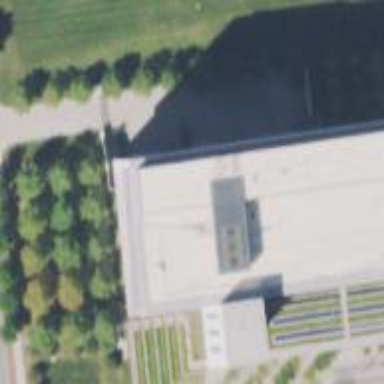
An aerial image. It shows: Public courthouse building.